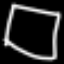
Label: square